Question: I have simple x,y data from a csv file of which I want to plot a linear fit.
I followed the example in the first answer to this question:
<URL>
My code looks like this:
'''
#!/usr/bin/env python
import matplotlib.axes as ax
import matplotlib.pyplot as plt
import numpy as np
import csv
import seaborn
from scipy import stats
x = []
y = []
z = []
with open('Data.csv','r') as csvfile:
plots = csv.reader(csvfile, delimiter=',')
for row in plots:
x.append(float(row[0]))
y.append(float(row[2]))
xarray = np.array(x) #Convert data from csv into arrays
yarray = np.array(y)
m,b = np.polyfit(xarray,yarray,1)
plt.plot(xarray, yarray,'b+', m*xarray+b,'--k')
plt.plot(x,y,'ko')
f = [28.45294177, 61.<PHONE>, 85.51892687,115.21653136,<PHONE>] #this is the array
resulting from m*x+b
plt.plot(m*xarray+b)
plt.plot(x,f, 'r+')
plt.xlabel('Masse [kg]')
plt.ylabel('Auslenkung[mm]')
ax = plt.gca()
ax.set_xlim([0,0.3])
plt.title('')
plt.grid(True, linestyle = '--') #enable Grid, dashed linestyle
plt.show()
'''
The output is:

However, the resulting Graph (Blue line) is not at all how it is to be expected, the slope is way to small.
When I get the values of the array that results from the m*x+b function and plot it, the values correspond to the expected linear regression and to the actual Data (red pluses)
Honestly, I am at wits end here. I can't seem to figure out where my mistake is and neither do I understand where the blue line results from.
Any help would be greatly appreciated
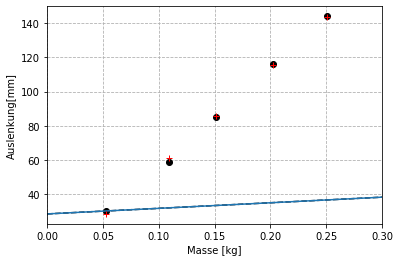
Answer: 'plt.plot(m*xarray+b)' should be 'plt.plot(xarray, m*xarray+b)'. Otherwise 'matplotlib' will use 'range(0, (m*xarray+b).size)' for the X asis, as described <URL>, on the third line here:
'''
>>> plot(x, y) # plot x and y using default line style and color
>>> plot(x, y, 'bo') # plot x and y using blue circle markers
>>> plot(y) # plot y using x as index array 0..N-1 <HERE>
>>> plot(y, 'r+') # ditto, but with red plusses
'''